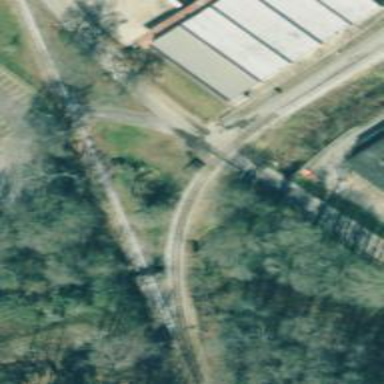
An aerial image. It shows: Level crossing along the railway.